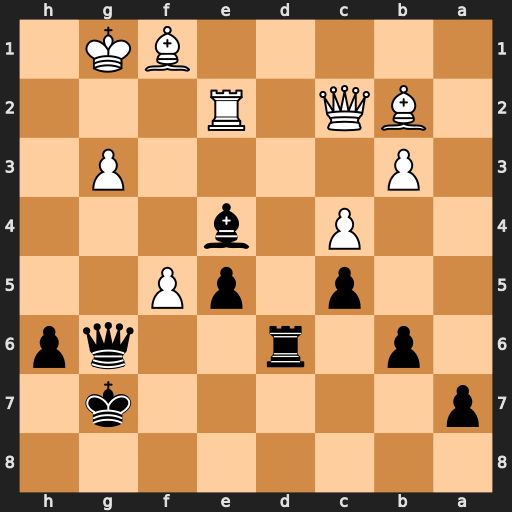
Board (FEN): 8/p5k1/1p1r2qp/2p1pP2/2P1b3/1P4P1/1BQ1R3/5BK1
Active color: b
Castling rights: -
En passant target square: -
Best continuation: Qxg3+ Bg2 Bxc2 Bxe5+ Qxe5